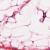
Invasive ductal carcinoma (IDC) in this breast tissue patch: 0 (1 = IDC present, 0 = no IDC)